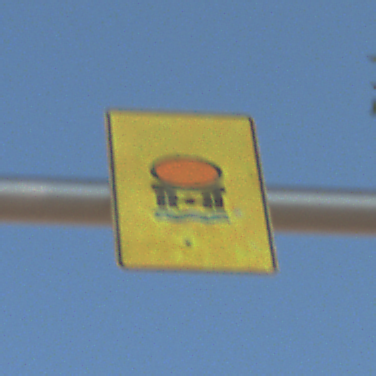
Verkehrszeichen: FahrzeugeMitWassergefaehrdenderLadungOhnePfeilsymbol
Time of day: MorningAfternoon
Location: Outdoor (Nature)
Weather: PartlyCloudy
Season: NotSpecified
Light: Natural